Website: crate-barrel
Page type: gifting
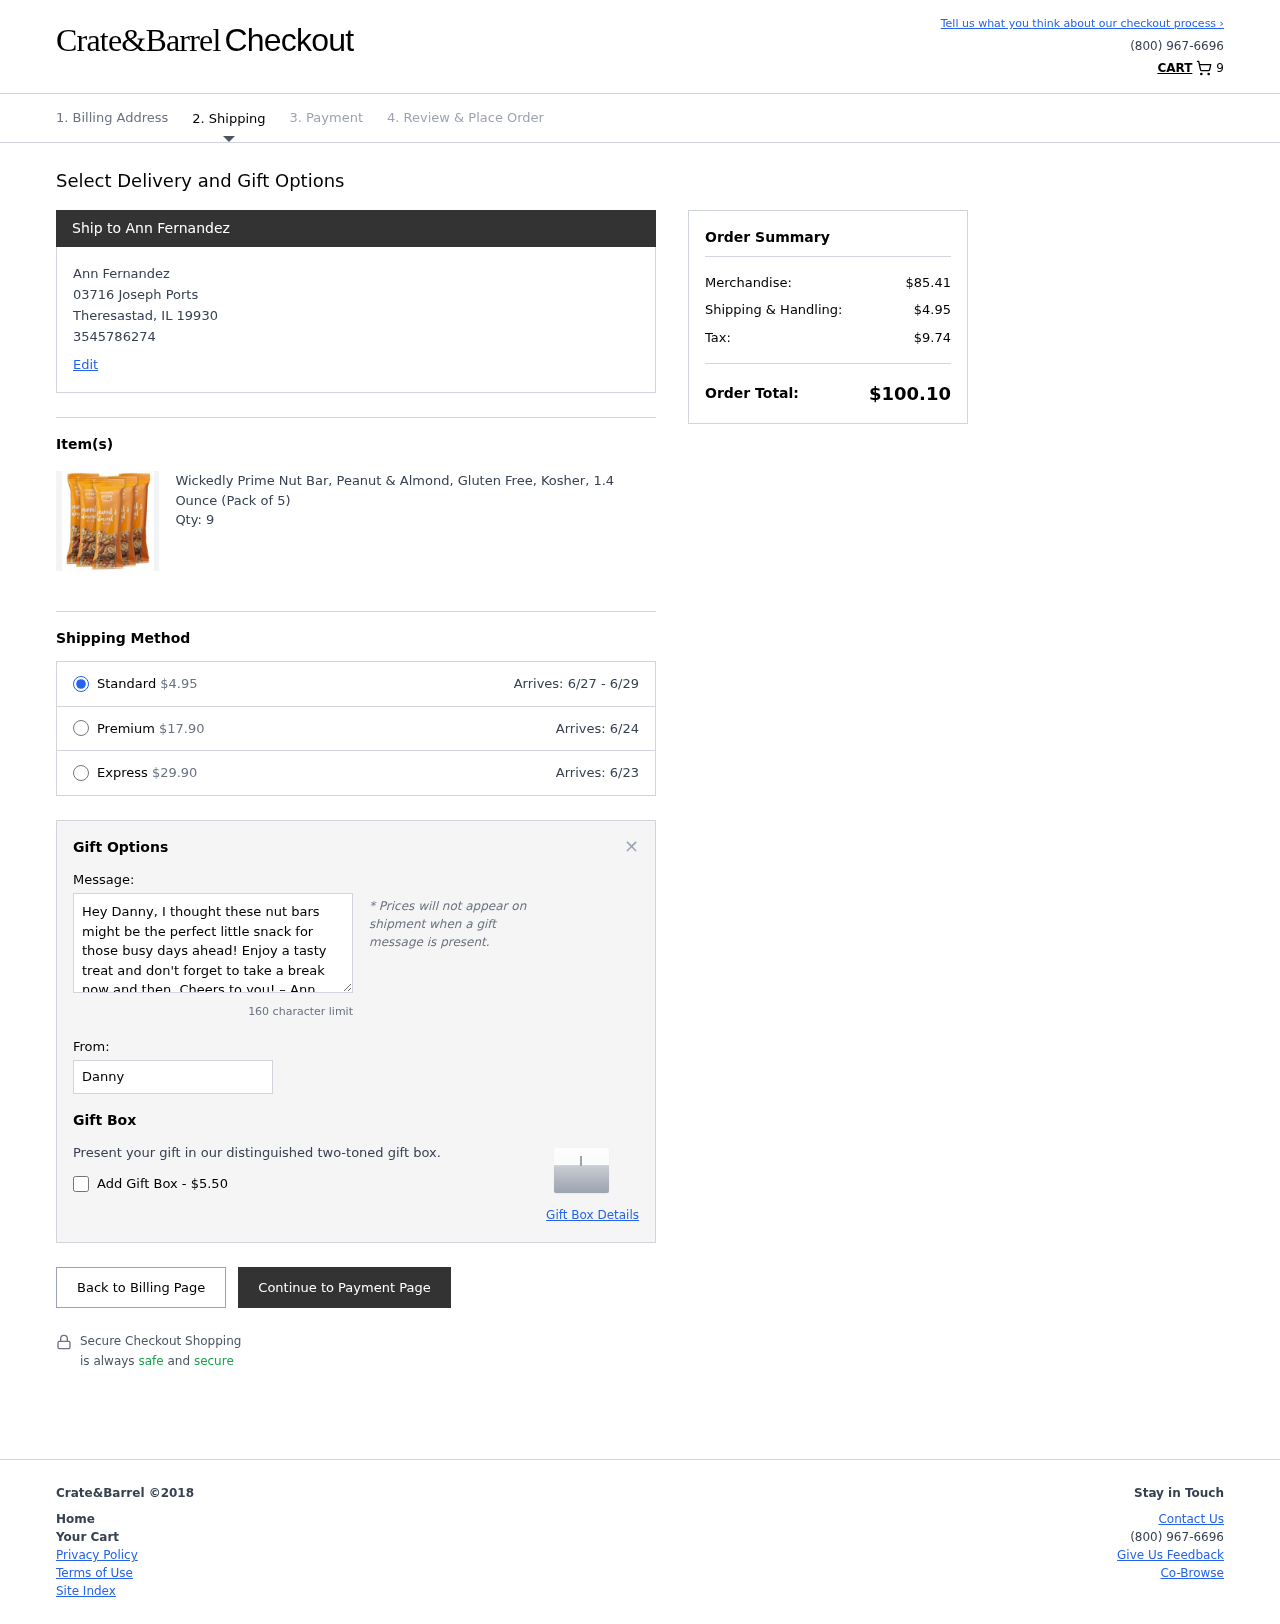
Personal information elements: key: PII_CITY
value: Theresastad
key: PII_FULLNAME
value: Ann Fernandez
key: PII_GIFT_FIRSTNAME
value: Danny
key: PII_GIFT_MESSAGE
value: Hey Danny, I thought these nut bars might be the perfect little snack for those busy days ahead! Enjoy a tasty treat and don't forget to take a break now and then. Cheers to you! – Ann
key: PII_PHONE
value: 3545786274
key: PII_POSTCODE
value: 19930
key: PII_STATE_ABBR
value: IL
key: PII_STREET
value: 03716 Joseph Ports
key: PII_FULLNAME2
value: Ann Fernandez
Product elements: key: PRODUCT1_NAME
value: Wickedly Prime Nut Bar, Peanut & Almond, Gluten Free, Kosher, 1.4 Ounce (Pack of 5)
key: PRODUCT1_QUANTITY
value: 9
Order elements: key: ORDER_NUM_ITEMS
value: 9
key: ORDER_SHIPPING_COST
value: $4.95
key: ORDER_DELIVERY_DATE_RANGE
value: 6/27 - 6/29
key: ORDER_PREMIUM_SHIPPING
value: $17.90
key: ORDER_PREMIUM_DATE
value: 6/24
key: ORDER_EXPRESS_SHIPPING
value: $29.90
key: ORDER_EXPRESS_DATE
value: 6/23
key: ORDER_SUBTOTAL
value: $85.41
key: ORDER_TAX
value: $9.74
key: ORDER_TOTAL
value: $100.10